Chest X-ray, AP view. Patient: 50 years old, sex M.
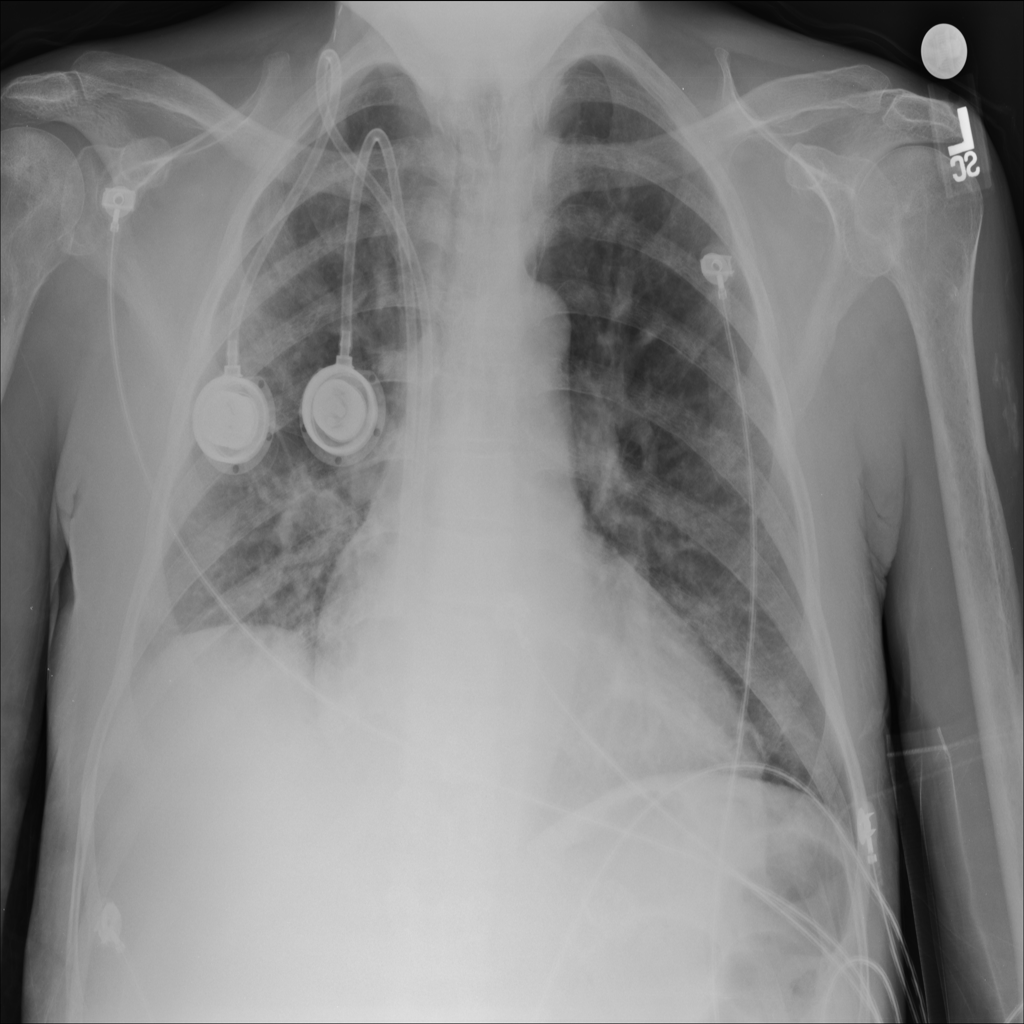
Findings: No Finding